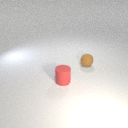
small brown rubber sphere behind small red rubber cylinder